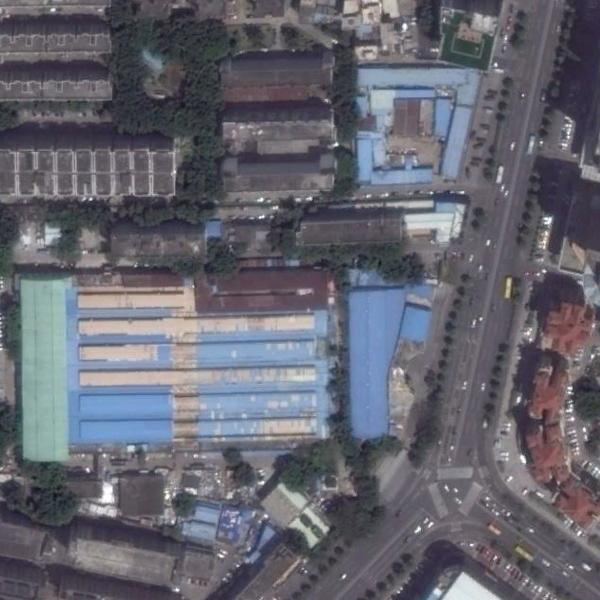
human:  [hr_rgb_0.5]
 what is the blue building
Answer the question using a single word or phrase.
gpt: industrial